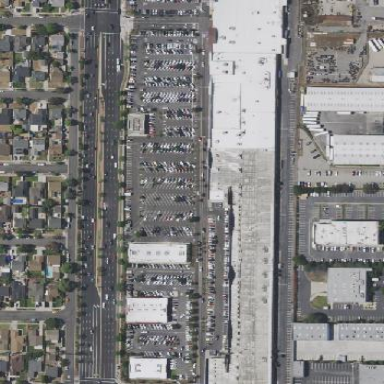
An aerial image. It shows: Retail area.